Field crop: maize
Growth stage: 2
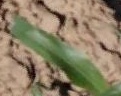
Species: maize